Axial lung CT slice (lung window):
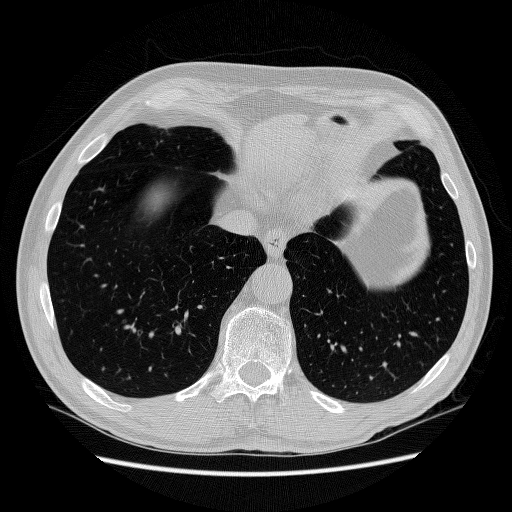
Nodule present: no